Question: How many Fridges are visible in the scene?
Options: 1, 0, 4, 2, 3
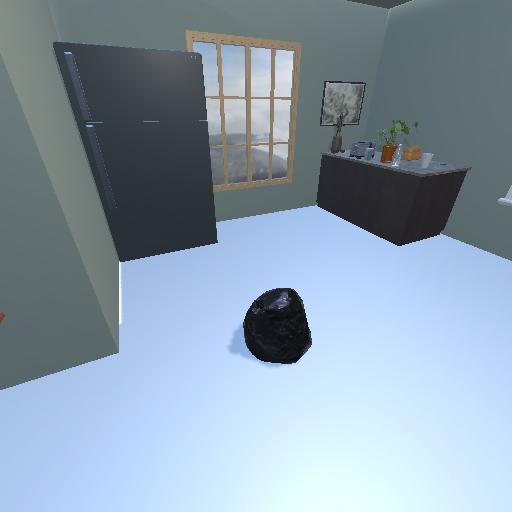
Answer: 1